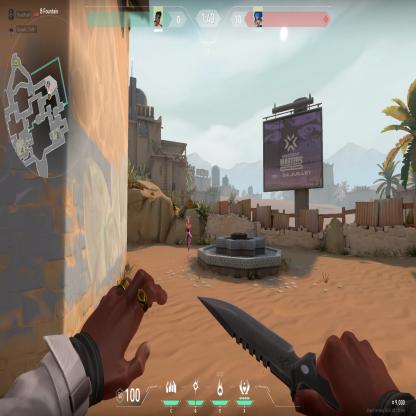
Label: enemy